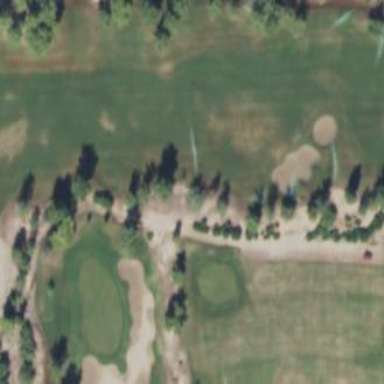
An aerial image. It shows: Grassy area designated as golf fairway.